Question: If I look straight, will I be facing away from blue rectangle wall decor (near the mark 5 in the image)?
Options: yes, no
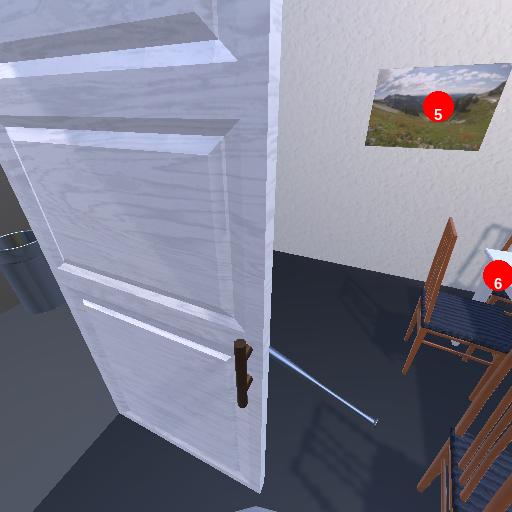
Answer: yes